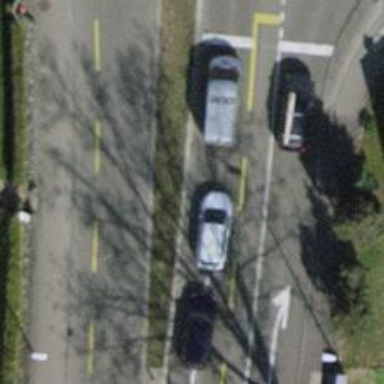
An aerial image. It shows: Asphalt road with primary highway designation. It has separate cycle lane and sidewalks on both sides.